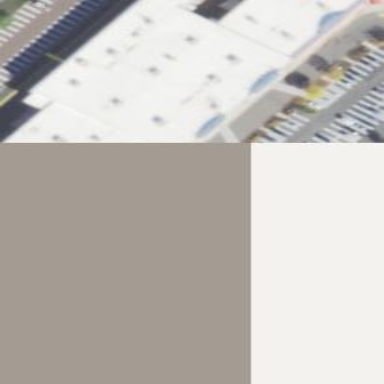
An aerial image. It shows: Retail building.